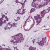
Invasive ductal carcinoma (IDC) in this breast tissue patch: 1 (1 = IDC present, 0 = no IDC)